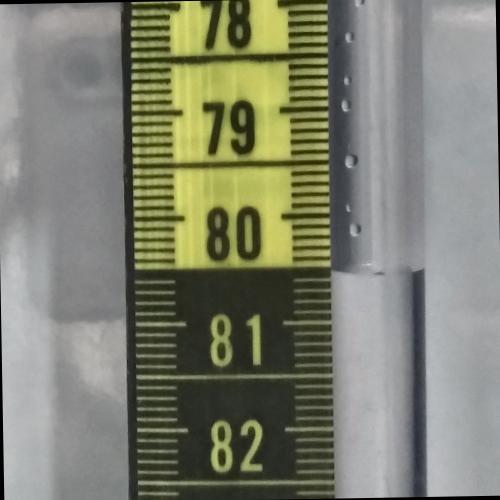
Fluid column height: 80.6 cm